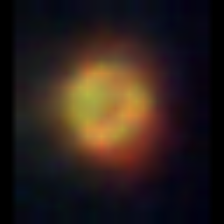
Taxon: NanoPlankton
Group: Other